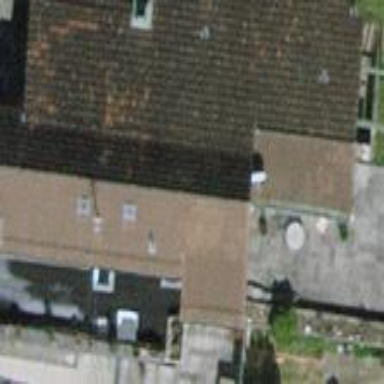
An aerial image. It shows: Building with tiled roof.